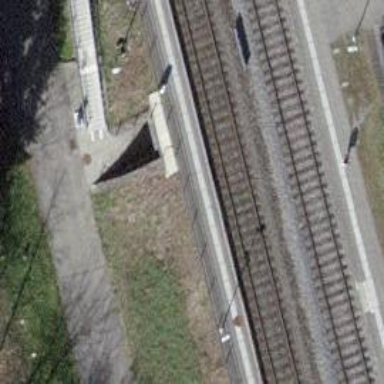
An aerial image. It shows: Tunnel footway.